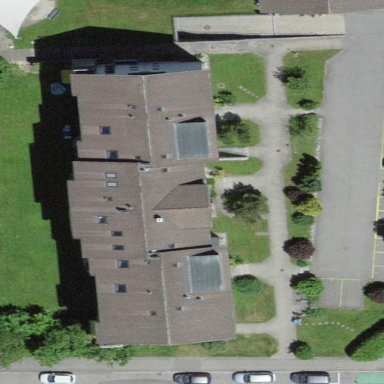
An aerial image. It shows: Gabled roof apartments building.